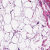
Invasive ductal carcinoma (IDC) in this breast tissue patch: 0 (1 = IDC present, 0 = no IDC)